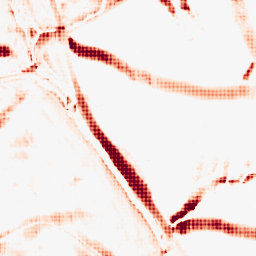
Category: morphological
Decomposition family: morphological_square
Decomposition parameters: operation: opening
size: 20
Upsampling method: sinc_hamming
Upsampling parameters: scale: 8
kernel_size: 8
Upsampling scale: 8